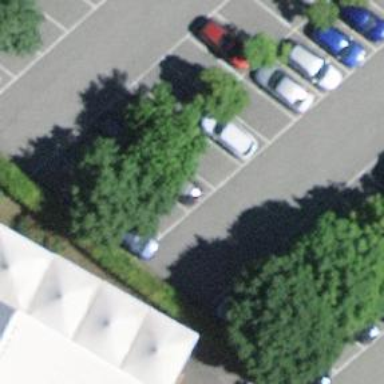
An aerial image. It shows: Parking aisle designated as service road.